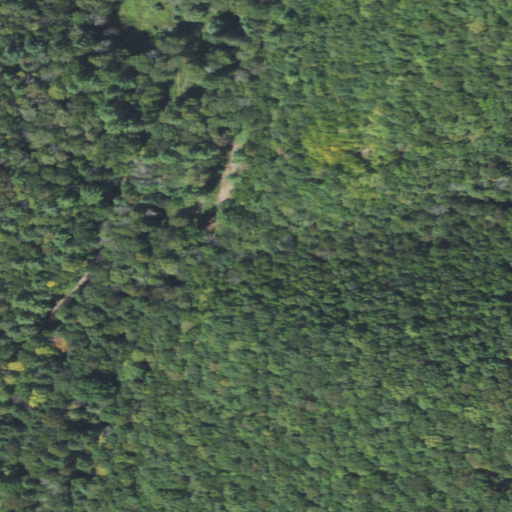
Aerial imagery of valley in Pennsylvania named Pond Hollow containing mixed forest, deciduous forest, and evergreen forest